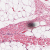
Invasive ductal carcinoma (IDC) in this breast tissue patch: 0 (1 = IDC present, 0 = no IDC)